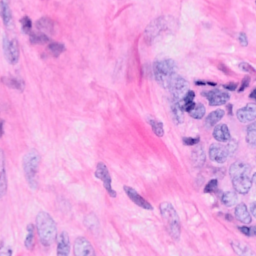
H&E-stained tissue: Breast